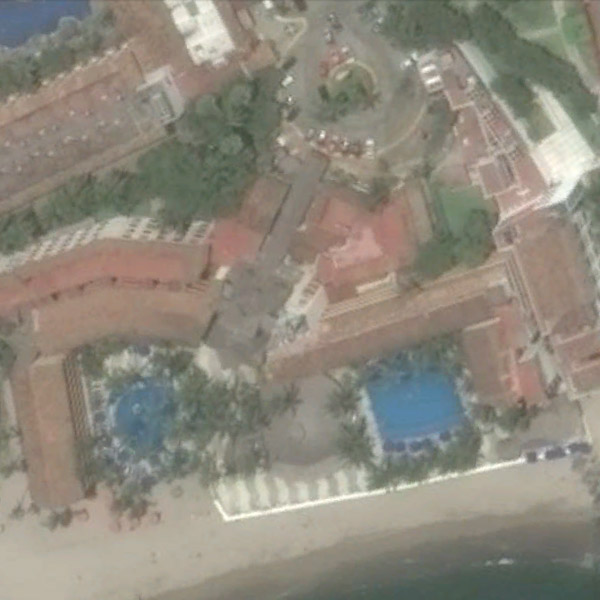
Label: Resort